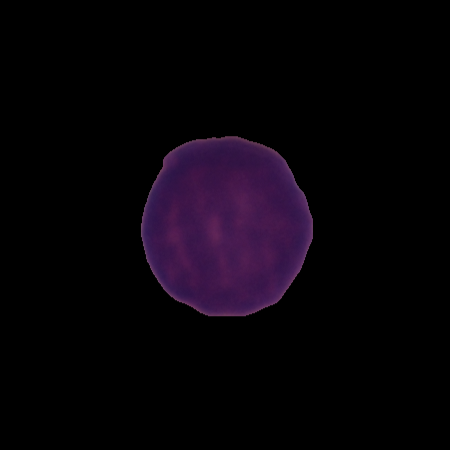
Label: healthy